Question: The message is cut off on dialog box. Would someone tell me how to solve it. Thanks in advance.

there is my code:
'''
public static void DisplayErrorMsg(String msg){
//custom title, error icon
JOptionPane.showMessageDialog(null,
msg,
"Error",
JOptionPane.ERROR_MESSAGE);
}
'''
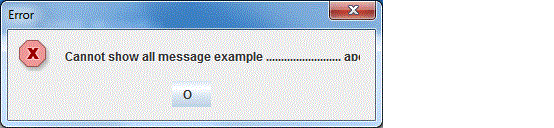
Answer: you can use html tags (e.g. '<p>' ) to accomplish word wrap functionality in 'JOPtionPane'.
use
'JOptionPane.showMessageDialog(null, "<p style='width:300px;'>"+msg+"</p>", "Error", JOptionPane.ERROR_MESSAGE);'